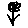
Label: flower